Question: I am doing motion recognition of walking using openCV and C++ and I would like to create a mask or copied image in order to achieve the effect seen in the picture provided. .The following is an explanation of the images
The resulting blob of the human walking is seen. Then, a mask image or copied image of the original frame is created, the binary human blob is now masked and the non-masked pixels are now set to zero. The result is the extracted human body with a black background. The diagram below shows how the human blob is extracted and then masked.
This is to be done for every 5th frame of a video sequence. My code so far consists of getting every 5th frame, grayscaling it, finding the areas of all the blobs, and applying a threshold value to get a binary image where more or less, only the human blob is white and the rest of the image is black. Now, I am trying to extract the human body but I have no clue how to proceed. Please help me.
'''
#include "cv.h"
#include "highgui.h"
#include "iostream"
using namespace std;
int main( int argc, char* argv ) {
CvCapture *capture = NULL;
capture = cvCaptureFromAVI("C:\walking\lady walking.avi");
if(!capture){
return -1;
}
IplImage* color_frame = NULL;
IplImage* gray_frame = NULL ;
int thresh_frame = 28;
CvMoments moments;
int frameCount=0;//Counts every 5 frames
cvNamedWindow( "walking", CV_WINDOW_AUTOSIZE );
while(1) {
color_frame = cvQueryFrame( capture );//Grabs the frame from a file
if( !color_frame ) break;
gray_frame = cvCreateImage(cvSize(color_frame->width, color_frame->height), color_frame->depth, 1);
if( !color_frame ) break;// If the frame does not exist, quit the loop
frameCount++;
if(frameCount==5)
{
cvCvtColor(color_frame, gray_frame, CV_BGR2GRAY);
cvThreshold(gray_frame, gray_frame, thresh_frame, 255, CV_THRESH_BINARY);
cvErode(gray_frame, gray_frame, NULL, 1);
cvDilate(gray_frame, gray_frame, NULL, 1);
cvMoments(gray_frame, &moments, 1);
double m00;
m00 = cvGetCentralMoment(&moments, 0,0);
cvShowImage("walking", gray_frame);
frameCount=0;
}
char c = cvWaitKey(33);
if( c == 27 ) break;
}
double m00 = (double)cvGetCentralMoment(&moments, 0,0);
cout << "Area - : " << m00 << endl;
//area of lady walking = 39696. Therefore, using new threshold area as 30 for this video
//area of walking man = 67929
cvReleaseImage(&color_frame);
cvReleaseImage(&gray_frame);
cvReleaseCapture( &capture );
cvDestroyWindow( "walking" );
return 0;
}
'''
I would also like to upload the video that I am using in the code but I don't know how to upload it here, so if anyone can help me out with that too. I want to provide as much info as possible w.r.t. my question.
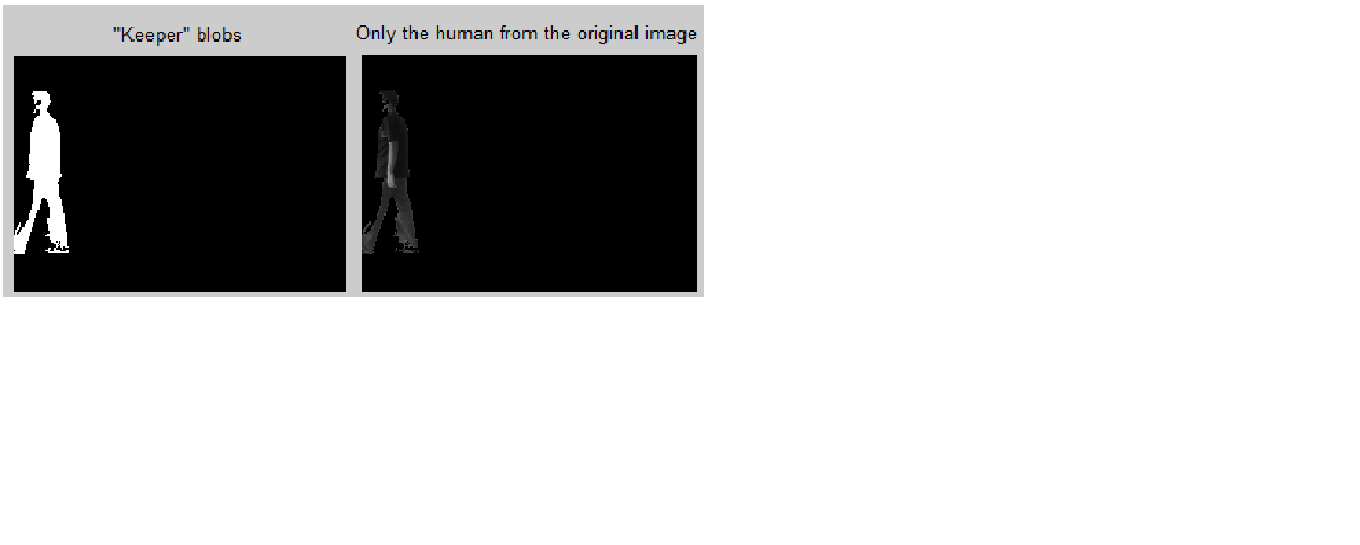
Answer: the easiest way is to look for the biggest blob in the image (cvfind contours can be the function you need), then you set to blac all the other blobs (scannig all the contours and using cvfloadfill).
finally you scan the entire binary image if the considered pixel is white you do nothing, if the pixel is black you set to black the corresponding pixel of the 5th frame